Question: SO the problem I am facing is not about subjectively judge what is best for the user (I think) but what options are available to illustrate positioning.
Think of some sort of team sports app, where you can put little dots for players (and then I can replace the dots with some UI component that represents the player) something like this where you can drag and drop the red and blue dots
I tried this with a gridview, and it's pretty hard because I need to have a set number of rows/cols and they don't scale when you are in a phone with bigger resolution, so started hacking on a "custom component" tho it feels like I am reinventing the wheel.
Is there a better option than writting my own component?
If it makes any difference, I m using xamarin.android
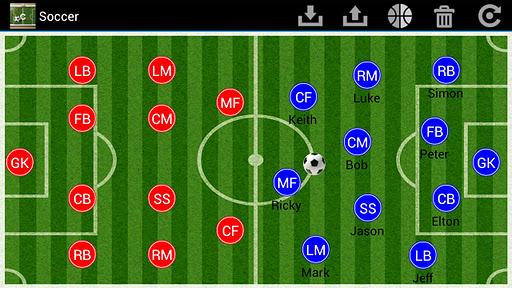
Answer: I'd implement this using MvvmCross Data-binding against a collection-bound FrameLayout.
This core of the method uses the 'TranslationX' and 'TranslationY' properties on child 'View's within the parent held within a parent 'FrameLayout'.
Parent is:
'''
<?xml version="1.0" encoding="utf-8"?>
<pointsongrid.BindableFrameLayout
xmlns:android="http://schemas.android.com/apk/res/android"
xmlns:local="http://schemas.android.com/apk/res/points.on.grid"
android:layout_width="fill_parent"
android:layout_height="fill_parent"
local:MvxBind="ItemsSource Points"
local:MvxItemTemplate="@layout/item"/>
'''
List item is:
'''
<?xml version="1.0" encoding="utf-8"?>
<LinearLayout
xmlns:android="http://schemas.android.com/apk/res/android"
xmlns:local="http://schemas.android.com/apk/res/points.on.grid"
android:layout_width="wrap_content"
android:layout_height="wrap_content"
local:MvxBind="TranslationX X, Converter=X;TranslationY Y, Converter=Y"
>
<LinearLayout
android:layout_width="20dp"
android:layout_height="20dp"
local:MvxBind="BackgroundColor Color, Converter=NativeColor"
/>
<TextView
android:layout_width="wrap_content"
android:layout_height="wrap_content"
local:MvxBind="Text Player"
/>
</LinearLayout>
'''
The entire code is a bit long for StackOverflow so I posted a quick repo to demonstrate - <URL>.
The result looks a bit like: